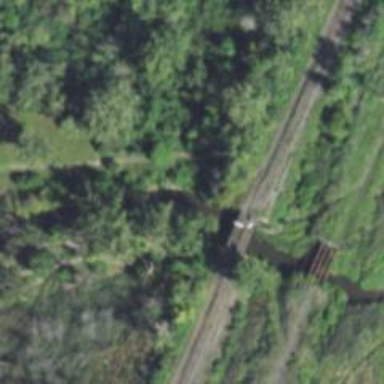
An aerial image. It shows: Abandoned railroad bridge.